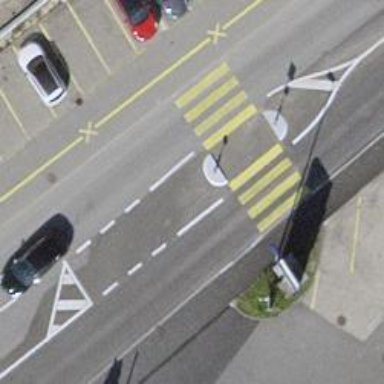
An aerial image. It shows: Uncontrolled zebra crossing with central island.